Question: I'm experiencing error in alignment when try to convert div to table.
How to solve?
'''
<tr><td>
<?php echo $form->labelEx($model,'gender'); ?></td>
<td>
<?php echo $form->labelEx($model,'M');?>
<?php echo $form->radioButton($model,'gender',array('value'=>'M')); ?>
<?php echo $form->labelEx($model,'F');?>
<?php echo $form->radioButton($model,'gender',array('value'=>'F')); ?>
<?php echo $form->error($model,'gender'); ?>
</td></tr>
'''

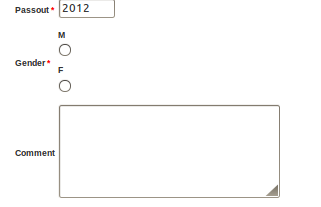
Answer: Probably because the label and the radio button is wrapped by a div, or the element has the style property display:block;